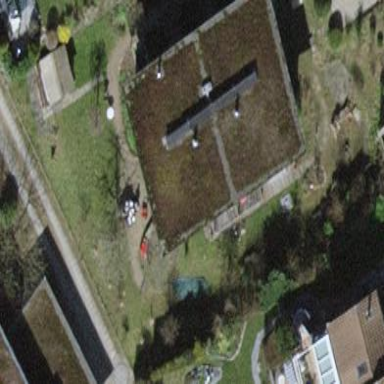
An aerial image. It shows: Building with flat roof.